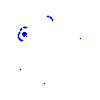
Particle: kaon